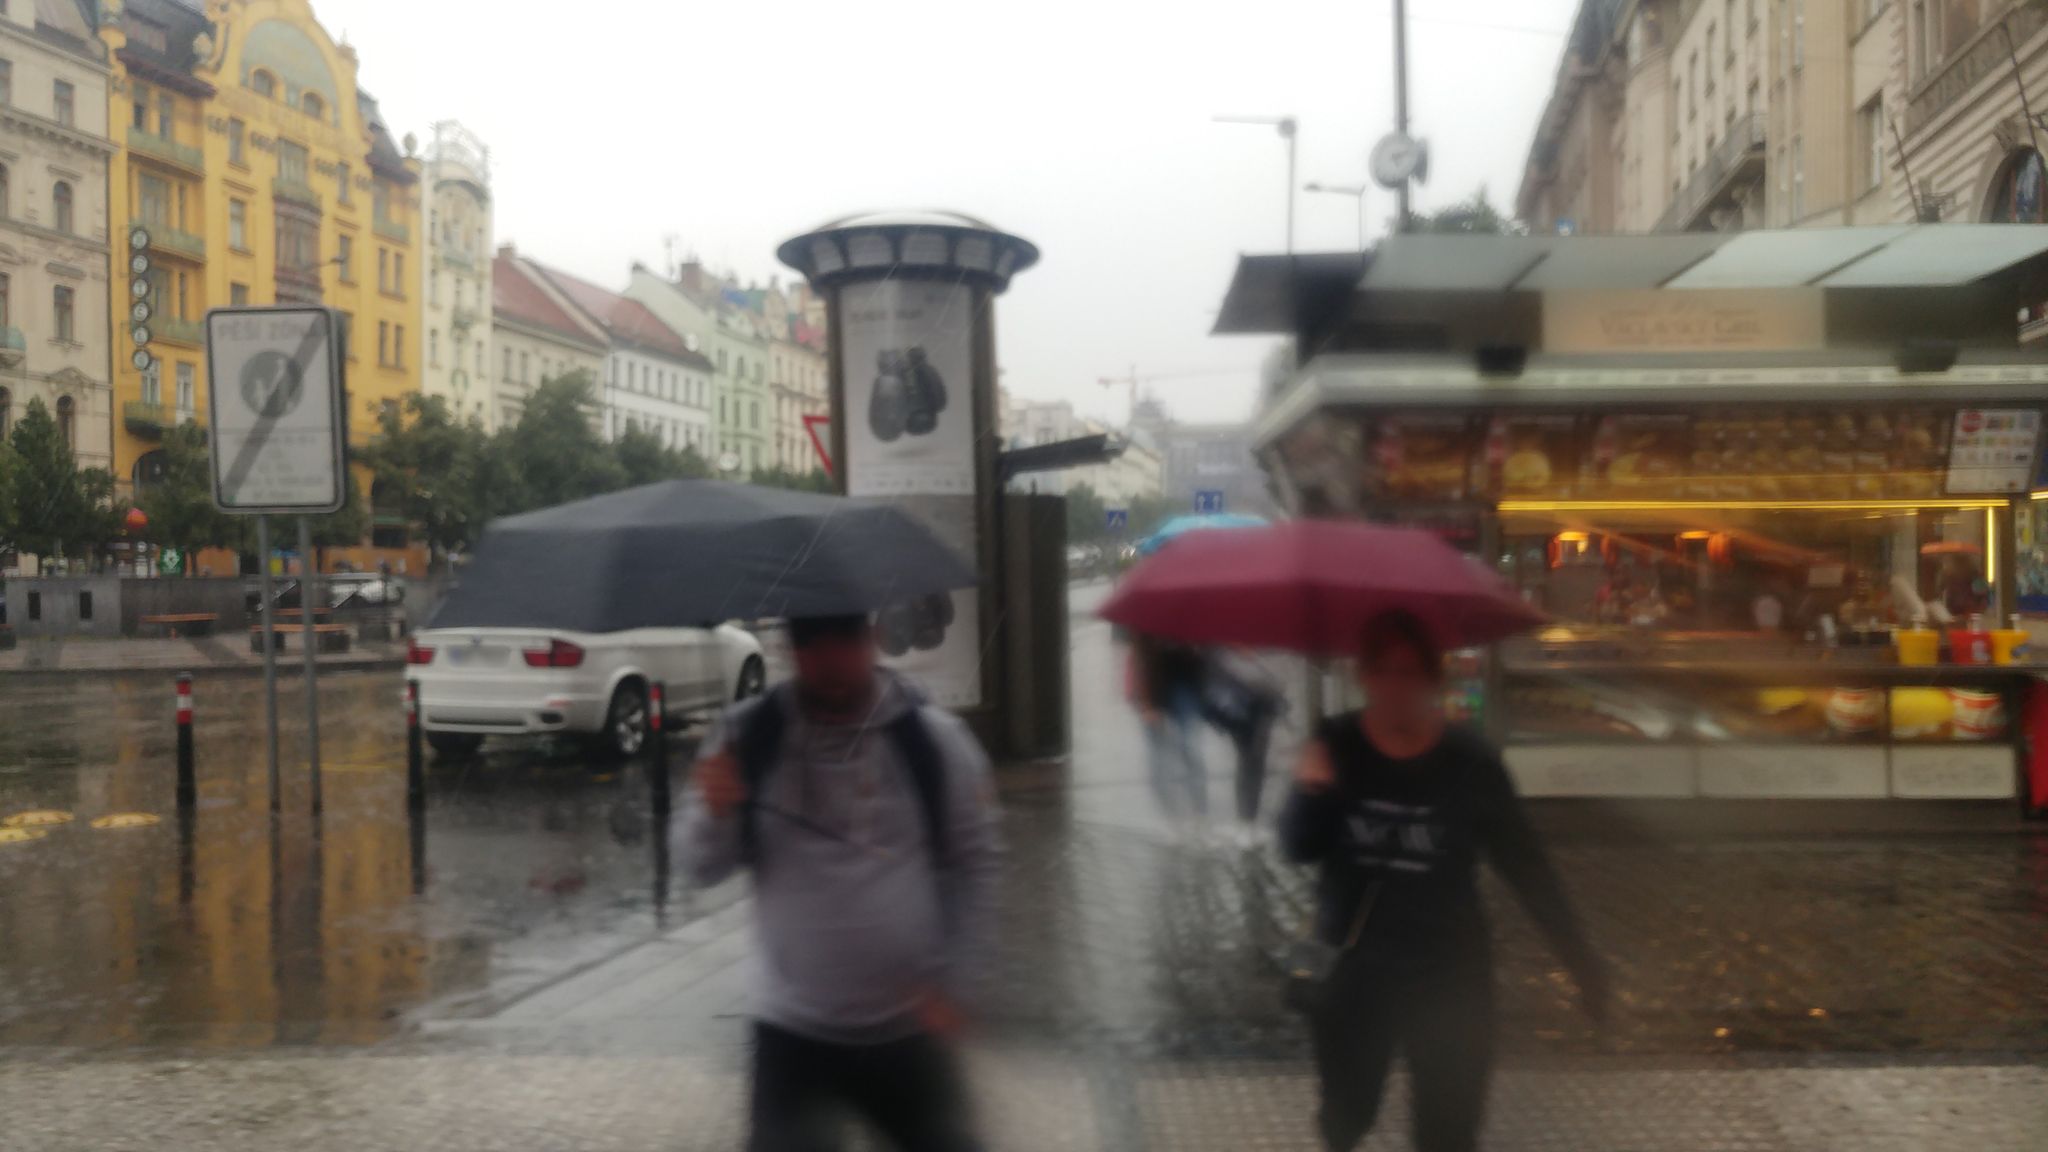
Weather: rainy
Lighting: day
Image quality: slightly poor
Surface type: walking surface
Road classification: pedestrian, residential
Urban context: urban centre
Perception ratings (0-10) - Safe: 5.55, Lively: 5.72, Beautiful: 1.08, Boring: 1.94, Depressing: 2.22, Wealthy: 3.67